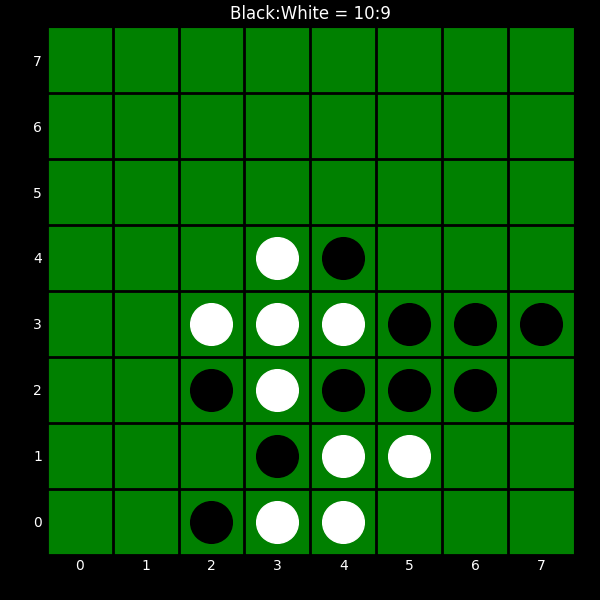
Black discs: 10
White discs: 9